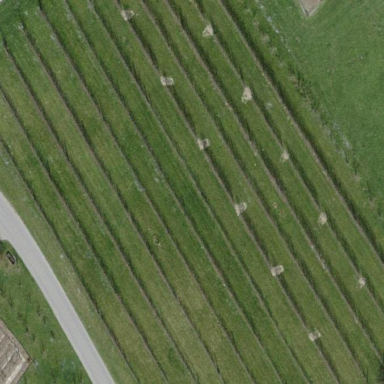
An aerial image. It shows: Orchard.